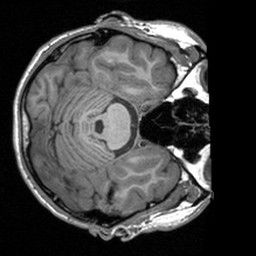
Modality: T1w
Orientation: axial
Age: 22
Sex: male
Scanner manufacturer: siemens
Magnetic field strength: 3 T
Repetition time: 1.9 s
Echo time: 0.00226 s